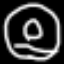
Label: donut